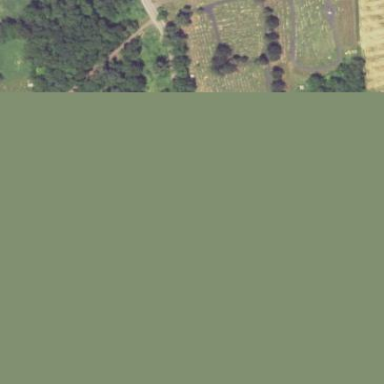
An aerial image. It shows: Cemetery.